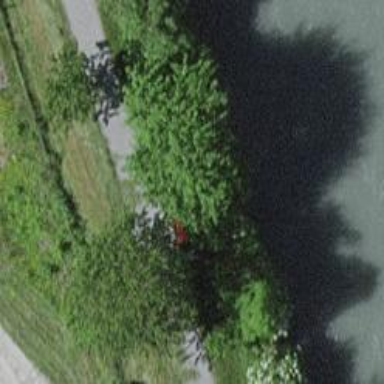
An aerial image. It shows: Red bench.